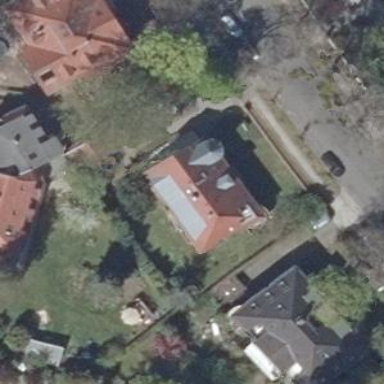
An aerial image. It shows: Detached building with gabled red roof made of roof tiles. The building itself has color code of 1.